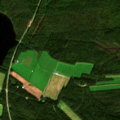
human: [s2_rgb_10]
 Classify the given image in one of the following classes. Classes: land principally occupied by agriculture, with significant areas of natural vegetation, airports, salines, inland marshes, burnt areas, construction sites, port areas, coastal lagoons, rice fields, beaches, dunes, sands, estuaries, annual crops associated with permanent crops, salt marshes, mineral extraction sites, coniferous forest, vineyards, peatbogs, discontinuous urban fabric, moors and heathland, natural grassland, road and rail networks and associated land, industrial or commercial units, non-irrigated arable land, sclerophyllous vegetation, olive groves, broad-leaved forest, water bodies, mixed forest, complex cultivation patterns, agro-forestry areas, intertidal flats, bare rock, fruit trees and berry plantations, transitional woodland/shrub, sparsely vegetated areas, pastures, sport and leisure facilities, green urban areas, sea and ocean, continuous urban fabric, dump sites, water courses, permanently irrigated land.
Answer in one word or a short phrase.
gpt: non-irrigated arable land, land principally occupied by agriculture, with significant areas of natural vegetation, coniferous forest, mixed forest, water bodies